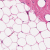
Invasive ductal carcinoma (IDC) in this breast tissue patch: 0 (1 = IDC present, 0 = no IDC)